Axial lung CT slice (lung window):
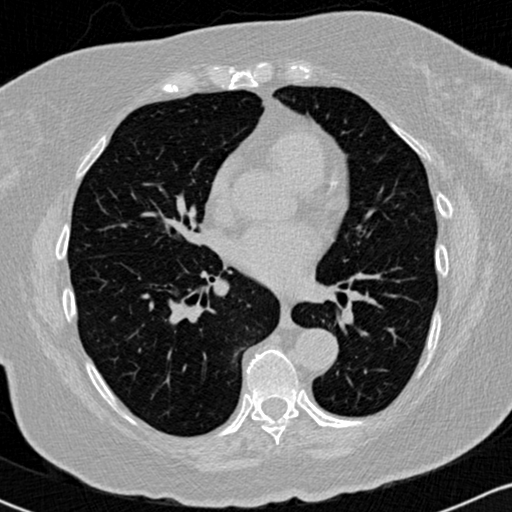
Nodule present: no